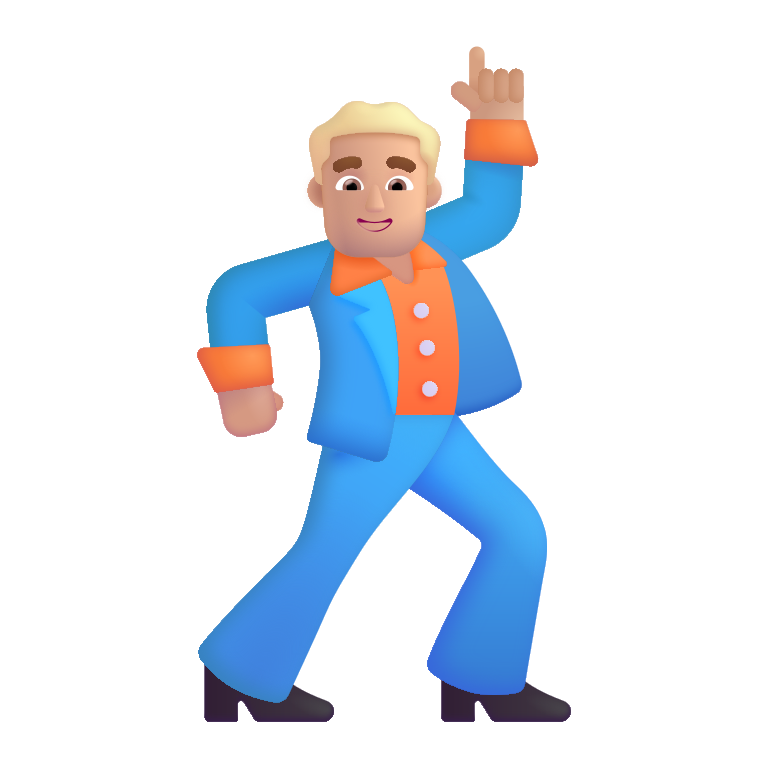
man dancing color  light